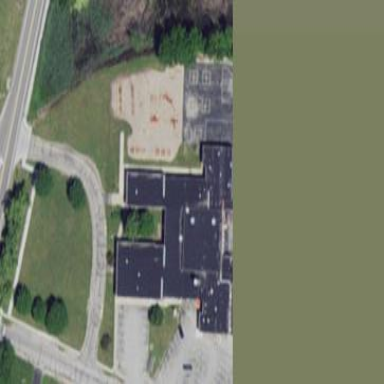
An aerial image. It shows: School building.